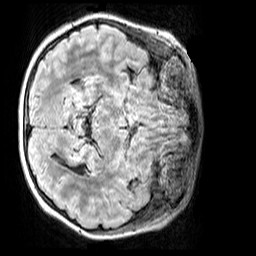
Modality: FLAIR
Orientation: axial
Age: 10
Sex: female
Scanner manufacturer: siemens
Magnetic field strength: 3 T
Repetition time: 5 s
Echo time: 0.388 s